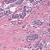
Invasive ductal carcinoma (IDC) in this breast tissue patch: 1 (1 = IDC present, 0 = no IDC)